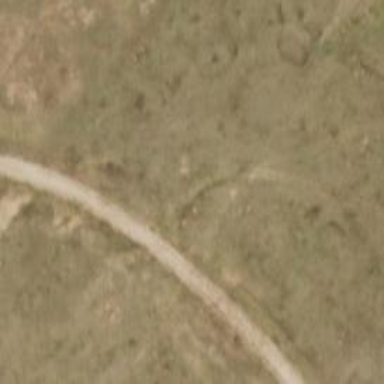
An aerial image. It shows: Track road.